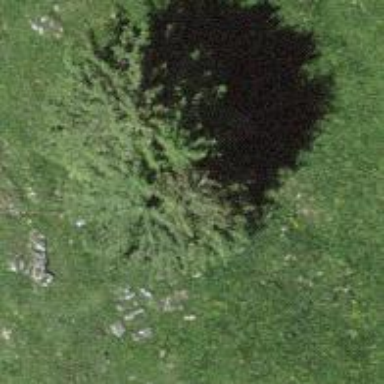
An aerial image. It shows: Needle-leaved tree in nature.